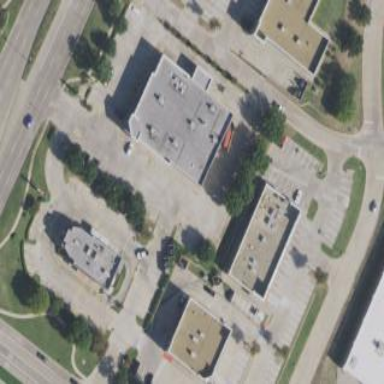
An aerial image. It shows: Retail building.